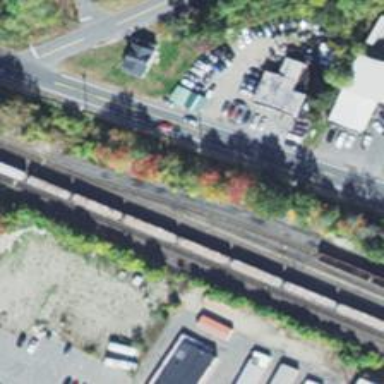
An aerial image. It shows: Railway yard used for servicing trains.